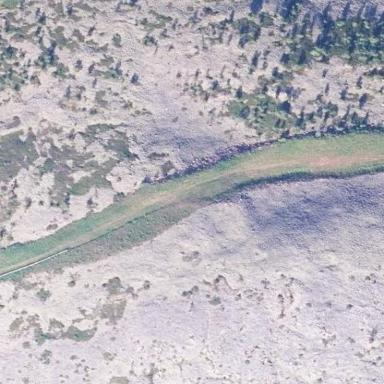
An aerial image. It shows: Landscape covered with heath.